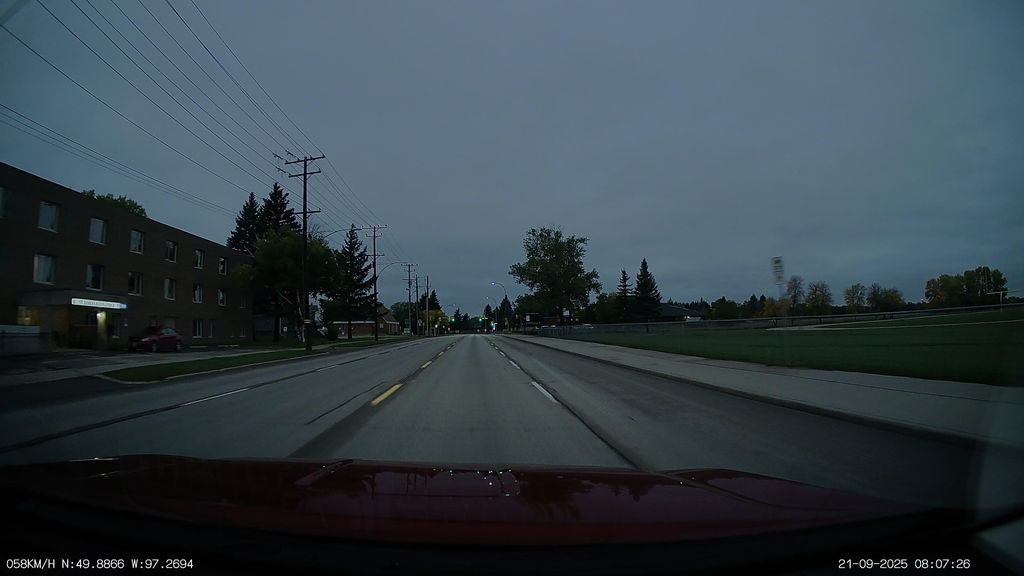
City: winnipeg